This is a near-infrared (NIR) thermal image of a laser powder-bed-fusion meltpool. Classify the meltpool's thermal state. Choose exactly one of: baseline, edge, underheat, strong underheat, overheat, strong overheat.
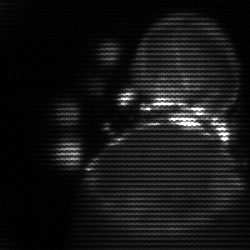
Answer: edge